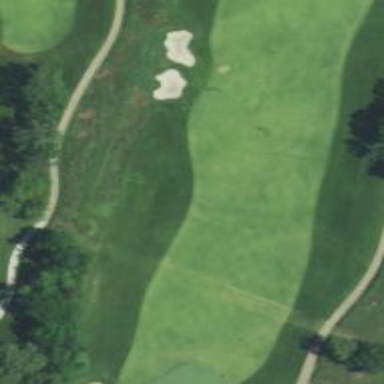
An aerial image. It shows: Golf fairway surrounded by grass.